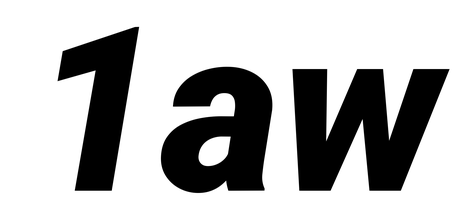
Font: Roboto-Italic_Black_Italic